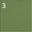
Piece: xx